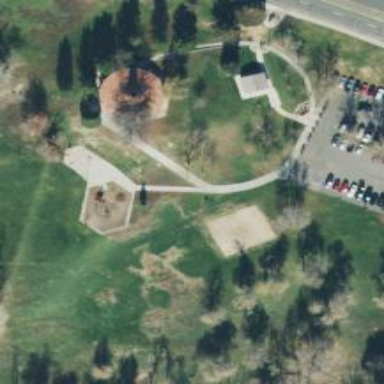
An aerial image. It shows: Disc golf hole.